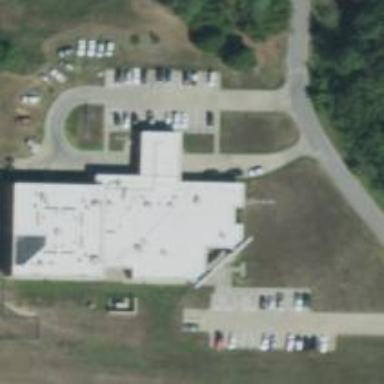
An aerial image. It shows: Prison.